Interaction volume radius: 5 \u00c5
Interaction volume height: 25 \u00c5
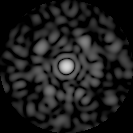
Disorder parameter: 0.8101